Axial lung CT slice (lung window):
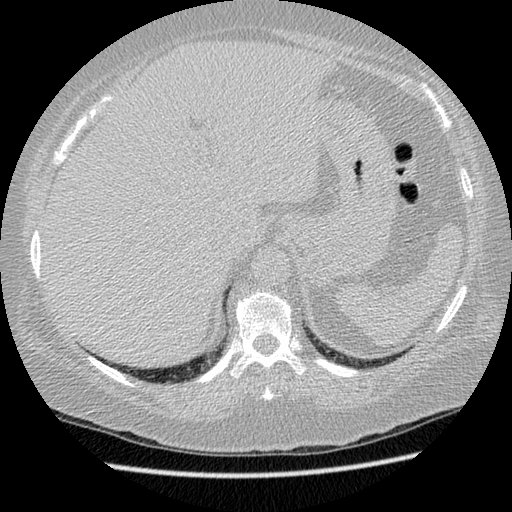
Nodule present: no